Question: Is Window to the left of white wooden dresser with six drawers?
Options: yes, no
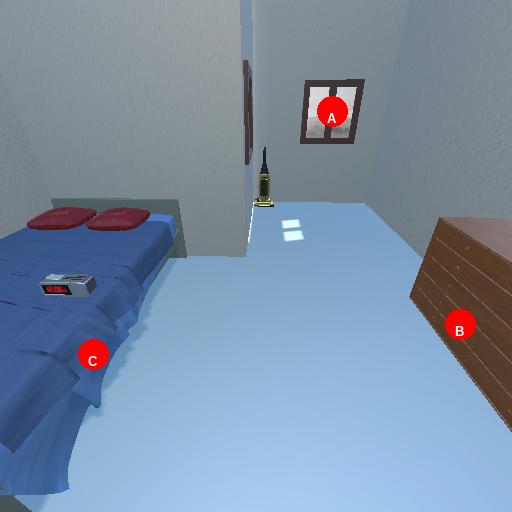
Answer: yes